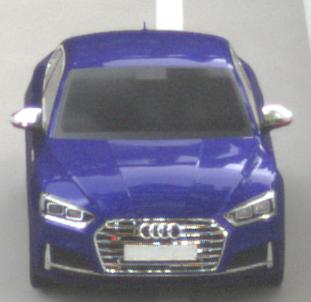
Make: Audi
Model: S5 Sportback
Detailed model: 8T Facelift
Model produced from: 2011
Model produced until: 2016
Doors: 5
Color: blue
Road condition: dry road
Daytime: morning or afternoon
Contrast: low contrast